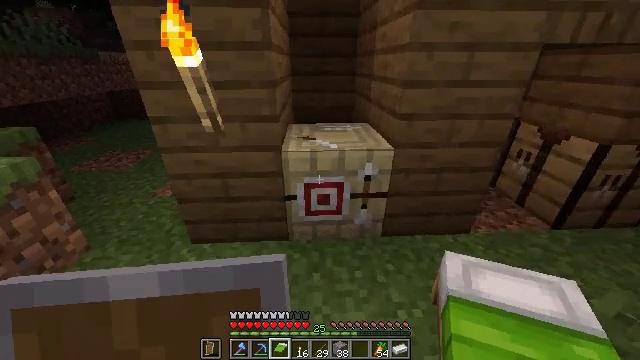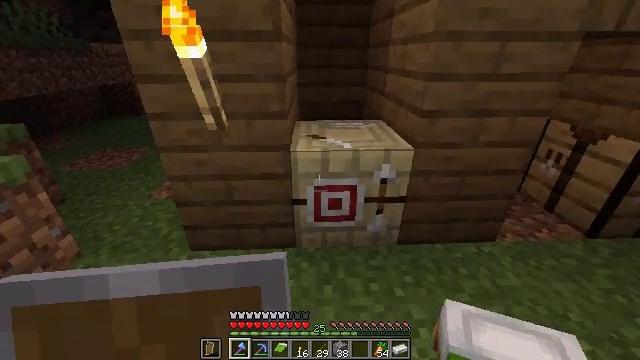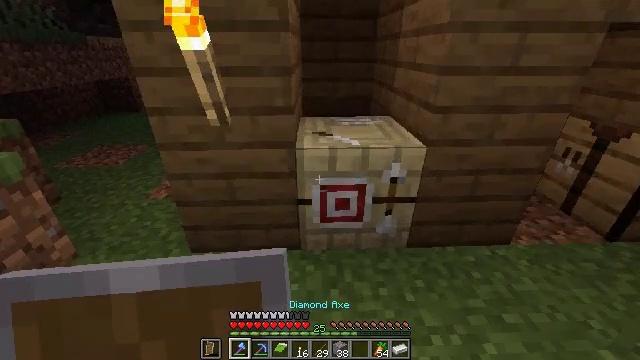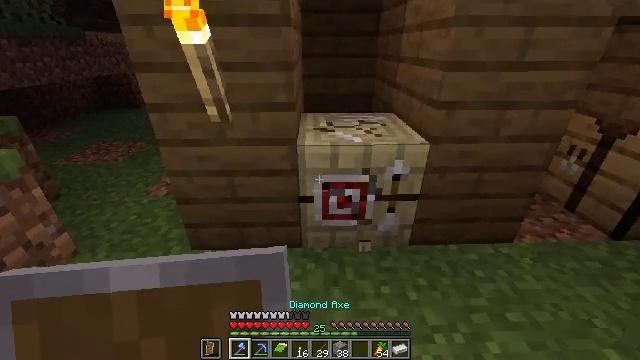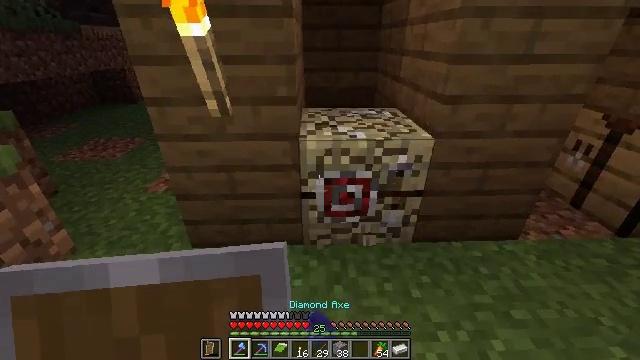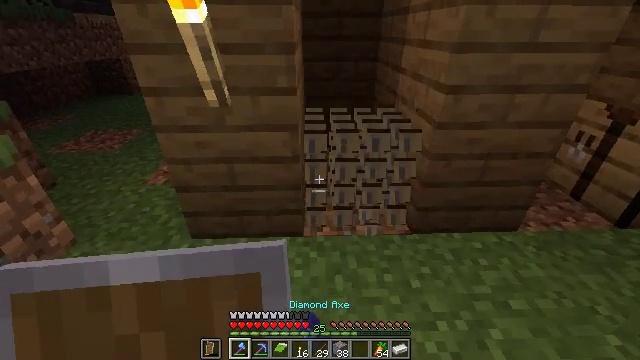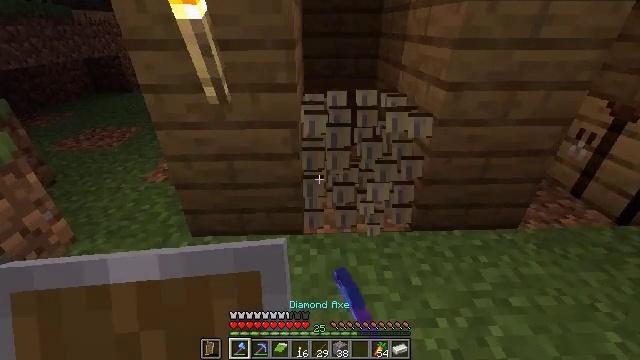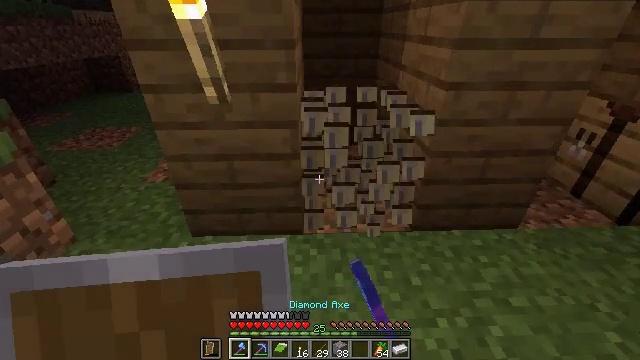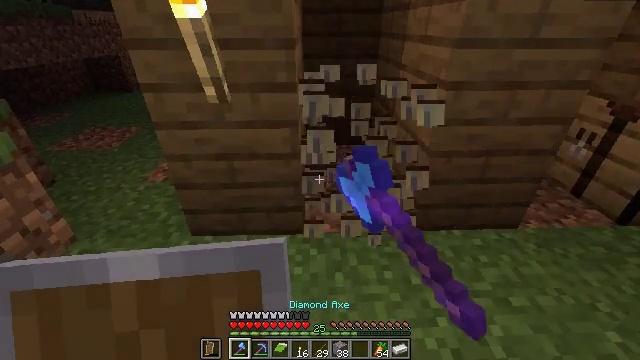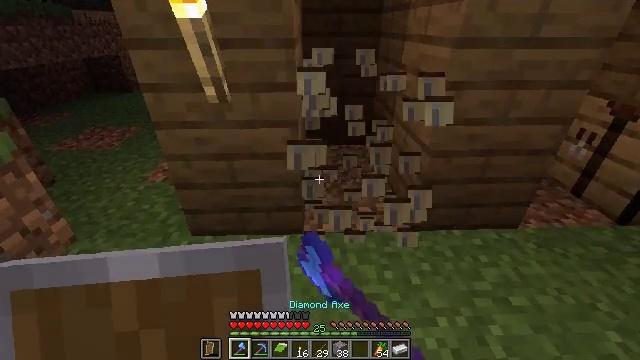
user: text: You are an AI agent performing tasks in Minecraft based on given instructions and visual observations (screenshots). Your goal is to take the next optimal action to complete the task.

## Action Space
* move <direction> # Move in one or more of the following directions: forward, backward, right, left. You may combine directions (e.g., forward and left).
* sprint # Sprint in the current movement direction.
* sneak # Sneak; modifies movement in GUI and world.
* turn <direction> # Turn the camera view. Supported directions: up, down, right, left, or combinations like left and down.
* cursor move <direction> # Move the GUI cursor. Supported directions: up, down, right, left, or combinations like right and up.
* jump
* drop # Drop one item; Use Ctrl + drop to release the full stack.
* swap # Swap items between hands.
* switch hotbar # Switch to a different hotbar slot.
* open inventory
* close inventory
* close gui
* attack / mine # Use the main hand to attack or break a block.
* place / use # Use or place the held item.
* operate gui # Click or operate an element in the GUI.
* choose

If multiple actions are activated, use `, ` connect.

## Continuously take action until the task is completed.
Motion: motion action
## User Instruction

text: Recycle the fletching table.
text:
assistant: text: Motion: switch to hotbar 1
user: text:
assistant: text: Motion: switch to hotbar 1
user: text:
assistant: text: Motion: attack / mine, switch to hotbar 1
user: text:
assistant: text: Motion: attack / mine
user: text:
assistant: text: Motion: turn down, attack / mine
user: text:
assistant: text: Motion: attack / mine
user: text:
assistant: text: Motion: attack / mine
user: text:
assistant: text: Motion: attack / mine
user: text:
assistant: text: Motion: attack / mine
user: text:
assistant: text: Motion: attack / mine